Field crop: maize
Growth stage: 2
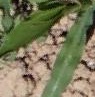
Species: maize